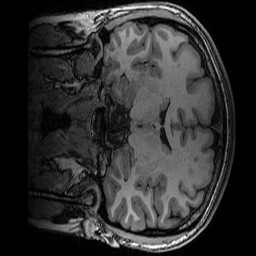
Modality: T1w
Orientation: coronal
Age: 19
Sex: female
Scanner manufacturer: ge
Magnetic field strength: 3 T
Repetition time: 0.007 s
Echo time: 0.00342 s